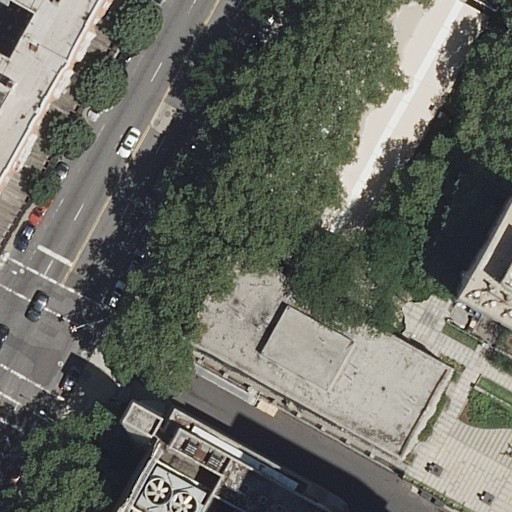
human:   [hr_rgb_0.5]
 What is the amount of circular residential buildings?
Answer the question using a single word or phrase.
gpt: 0

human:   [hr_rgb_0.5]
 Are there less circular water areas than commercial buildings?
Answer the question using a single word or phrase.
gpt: no

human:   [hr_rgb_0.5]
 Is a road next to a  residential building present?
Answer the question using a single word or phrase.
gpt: yes

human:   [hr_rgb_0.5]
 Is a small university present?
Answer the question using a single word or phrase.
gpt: no

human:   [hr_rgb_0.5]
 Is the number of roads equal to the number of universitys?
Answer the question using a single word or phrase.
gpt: no

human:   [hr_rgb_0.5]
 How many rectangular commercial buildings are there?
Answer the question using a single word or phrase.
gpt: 0

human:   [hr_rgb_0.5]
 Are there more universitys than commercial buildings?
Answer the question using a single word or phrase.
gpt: yes

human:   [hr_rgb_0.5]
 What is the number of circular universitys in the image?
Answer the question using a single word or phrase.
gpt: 0

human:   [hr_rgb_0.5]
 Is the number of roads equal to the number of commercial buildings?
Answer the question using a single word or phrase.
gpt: no

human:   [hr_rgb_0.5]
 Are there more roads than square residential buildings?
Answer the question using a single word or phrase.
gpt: yes

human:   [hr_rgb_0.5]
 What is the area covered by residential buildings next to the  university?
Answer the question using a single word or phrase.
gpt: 3229m2

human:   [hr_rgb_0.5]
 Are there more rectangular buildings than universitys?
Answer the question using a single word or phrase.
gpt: yes

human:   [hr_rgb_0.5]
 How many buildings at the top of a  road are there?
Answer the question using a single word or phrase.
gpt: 5

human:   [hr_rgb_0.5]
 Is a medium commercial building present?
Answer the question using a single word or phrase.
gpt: no

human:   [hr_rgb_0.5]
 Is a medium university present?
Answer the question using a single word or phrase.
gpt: no

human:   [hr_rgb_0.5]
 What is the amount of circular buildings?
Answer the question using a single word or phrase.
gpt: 0

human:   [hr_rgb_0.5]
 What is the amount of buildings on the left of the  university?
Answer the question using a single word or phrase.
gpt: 6

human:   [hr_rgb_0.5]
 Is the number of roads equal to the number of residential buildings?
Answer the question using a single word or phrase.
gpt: no

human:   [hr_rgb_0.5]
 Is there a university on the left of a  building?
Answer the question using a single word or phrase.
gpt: no

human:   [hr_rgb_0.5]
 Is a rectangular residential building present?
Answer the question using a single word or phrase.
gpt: yes

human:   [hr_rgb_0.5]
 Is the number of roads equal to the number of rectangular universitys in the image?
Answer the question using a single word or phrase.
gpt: no

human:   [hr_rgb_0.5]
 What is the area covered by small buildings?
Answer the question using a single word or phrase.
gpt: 21m2

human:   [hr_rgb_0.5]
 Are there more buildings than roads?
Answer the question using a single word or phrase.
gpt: no

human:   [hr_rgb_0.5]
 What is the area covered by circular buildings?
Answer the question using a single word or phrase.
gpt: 0m2

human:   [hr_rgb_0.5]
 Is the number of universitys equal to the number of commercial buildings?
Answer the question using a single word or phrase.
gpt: no

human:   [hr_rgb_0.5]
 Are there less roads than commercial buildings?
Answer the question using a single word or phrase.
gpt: no

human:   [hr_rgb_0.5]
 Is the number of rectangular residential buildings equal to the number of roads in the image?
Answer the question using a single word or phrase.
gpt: no

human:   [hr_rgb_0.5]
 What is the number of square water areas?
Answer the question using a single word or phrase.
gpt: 0

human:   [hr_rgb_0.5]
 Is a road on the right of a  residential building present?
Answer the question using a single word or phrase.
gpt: yes

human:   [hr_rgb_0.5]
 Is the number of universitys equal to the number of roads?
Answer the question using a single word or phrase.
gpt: no

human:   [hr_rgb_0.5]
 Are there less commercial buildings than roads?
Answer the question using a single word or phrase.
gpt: yes

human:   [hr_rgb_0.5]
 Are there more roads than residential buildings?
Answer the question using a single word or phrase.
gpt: yes

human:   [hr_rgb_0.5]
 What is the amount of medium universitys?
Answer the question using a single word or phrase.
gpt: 0

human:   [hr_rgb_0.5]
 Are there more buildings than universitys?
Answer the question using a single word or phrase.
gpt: yes

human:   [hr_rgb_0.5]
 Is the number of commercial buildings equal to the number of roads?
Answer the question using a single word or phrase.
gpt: no

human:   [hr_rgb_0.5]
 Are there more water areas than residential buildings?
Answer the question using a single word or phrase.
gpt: no

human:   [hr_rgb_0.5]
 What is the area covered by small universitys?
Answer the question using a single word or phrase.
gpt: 0m2